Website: walmart
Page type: payment
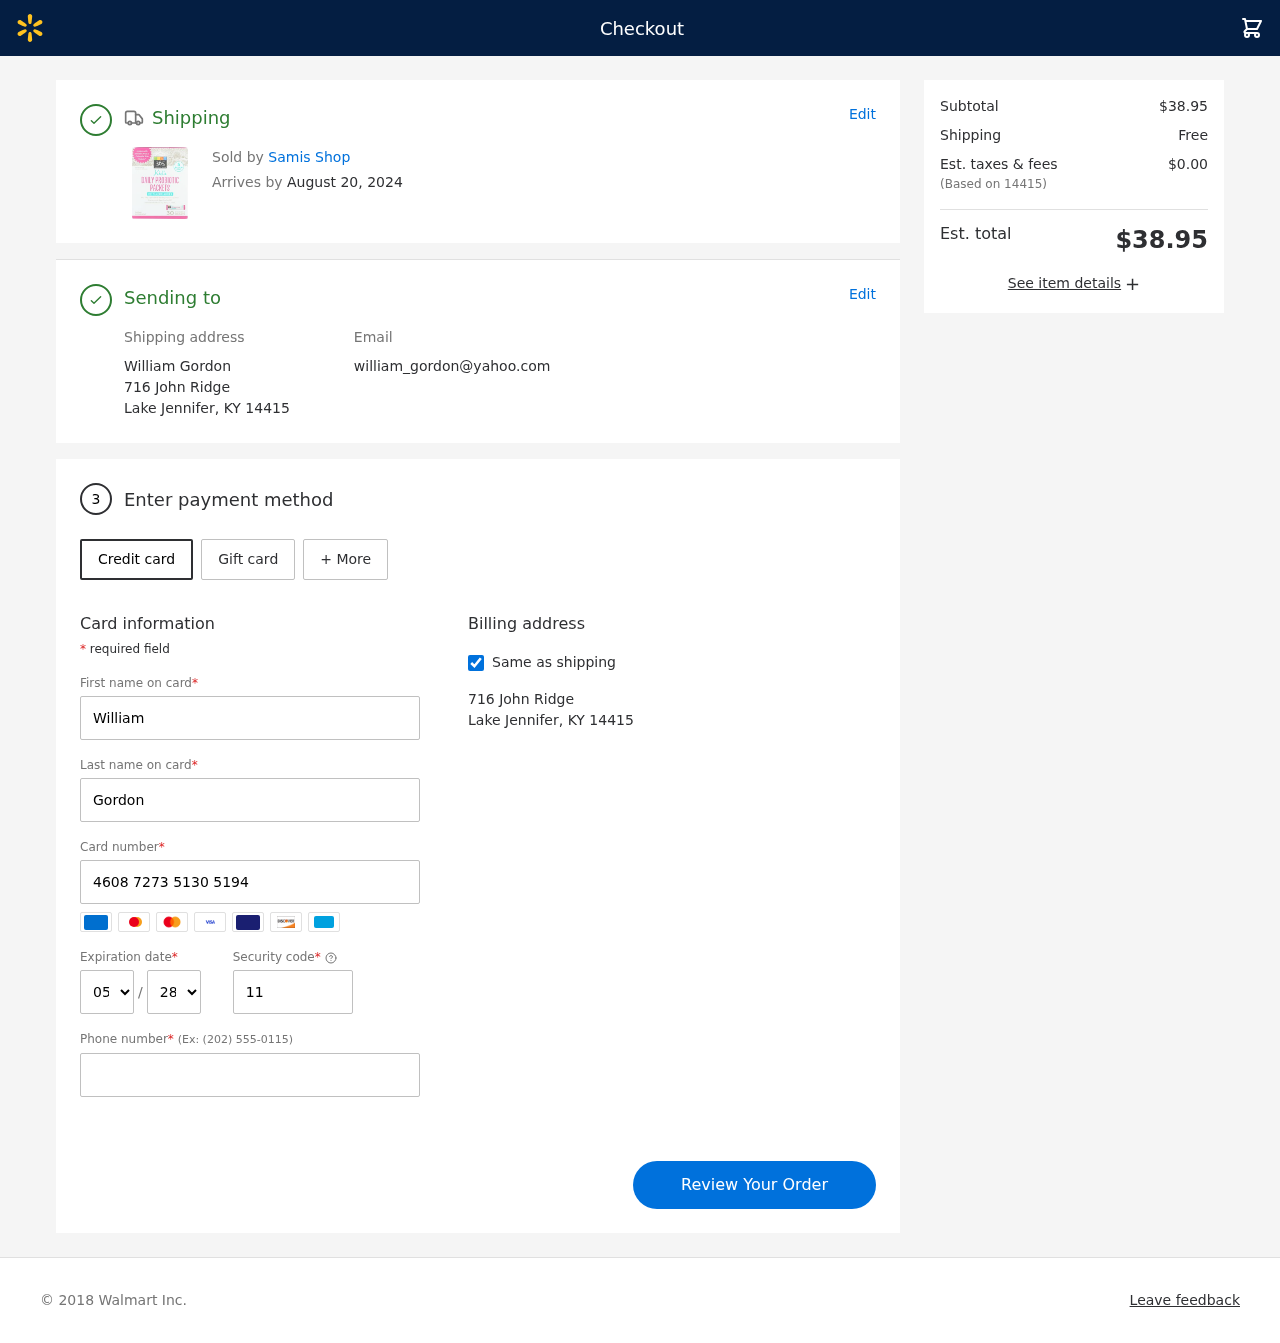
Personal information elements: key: PII_CARD_CVV
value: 116
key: PII_CARD_EXPIRY_MONTH
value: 05
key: PII_CARD_EXPIRY_YEAR
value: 28
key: PII_CARD_NUMBER
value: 4608 7273 5130 5194
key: PII_CITY_STATE_ZIP
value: Lake Jennifer, KY 14415
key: PII_EMAIL
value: william_gordon@yahoo.com
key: PII_FIRSTNAME
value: William
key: PII_FULLNAME
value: William Gordon
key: PII_LASTNAME
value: Gordon
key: PII_PHONE
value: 7238049321
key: PII_POSTCODE
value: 14415
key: PII_STREET
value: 716 John Ridge
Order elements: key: ORDER_DELIVERY_DATE
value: August 20, 2024
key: ORDER_SUBTOTAL
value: $38.95
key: ORDER_SHIPPING_COST
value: Free
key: ORDER_TAX
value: $0.00
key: ORDER_TOTAL
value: $38.95